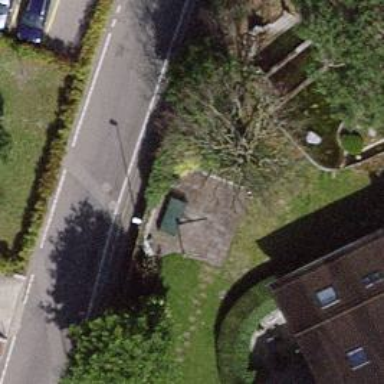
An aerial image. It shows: Hedge acting as barrier.